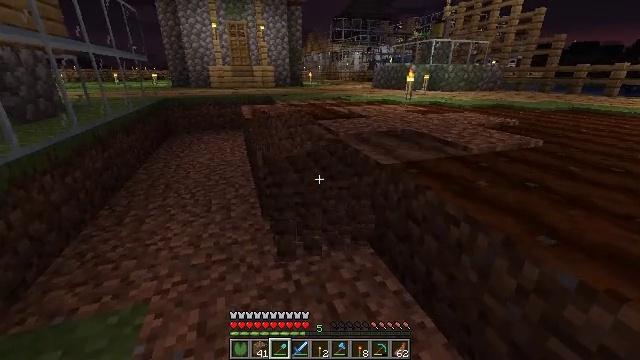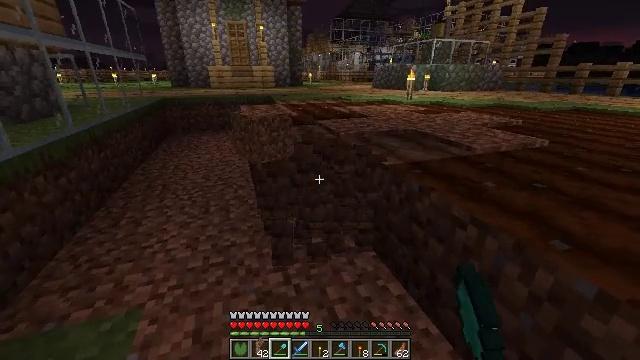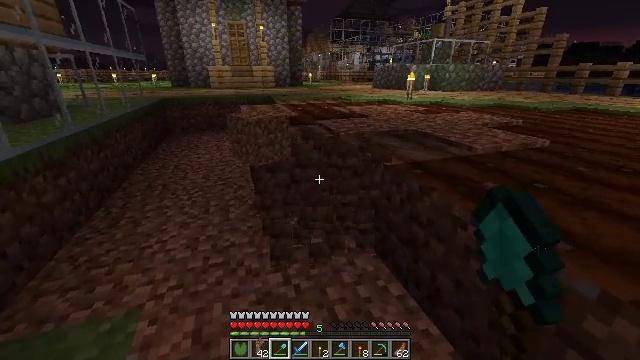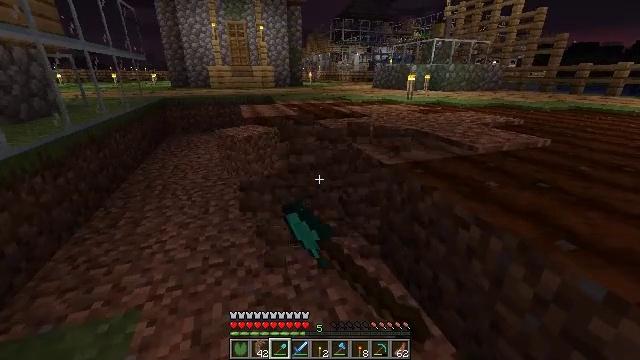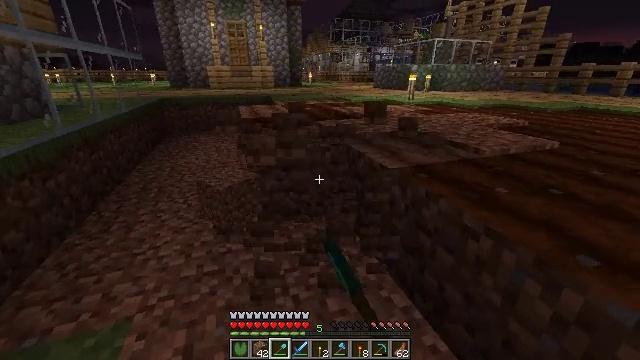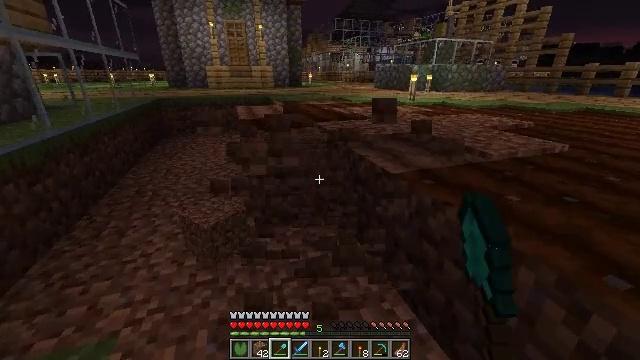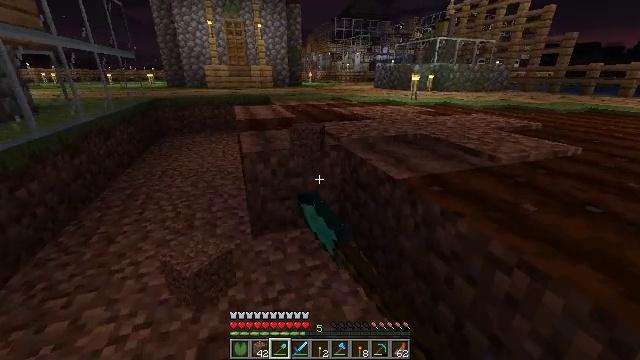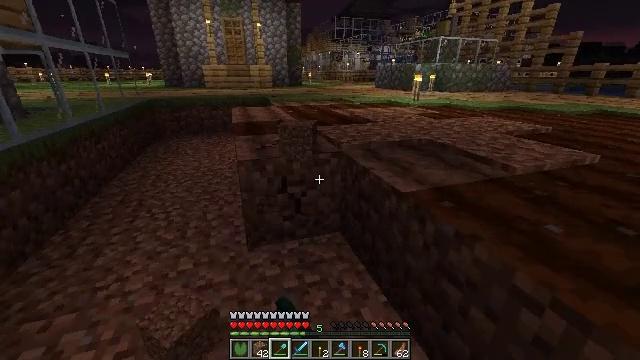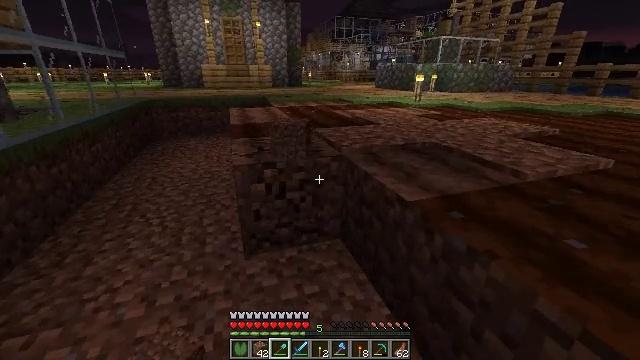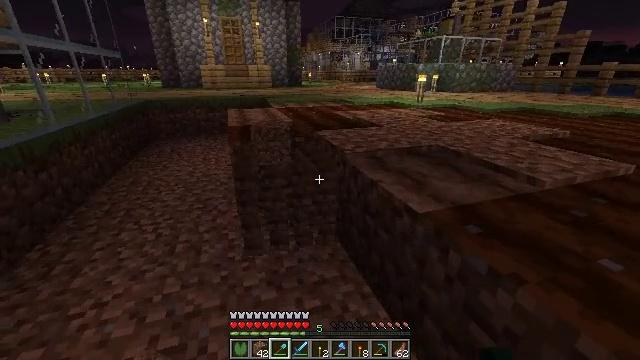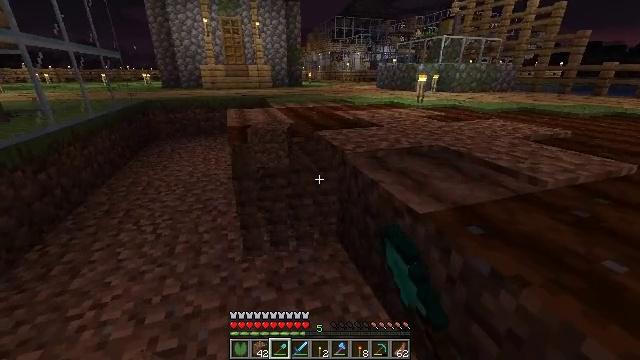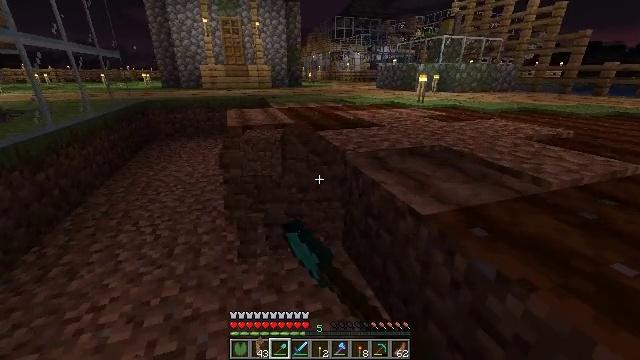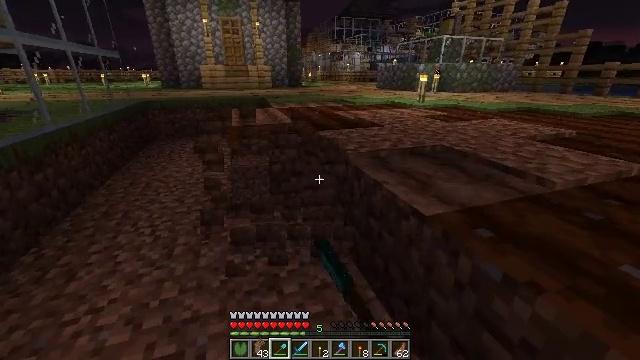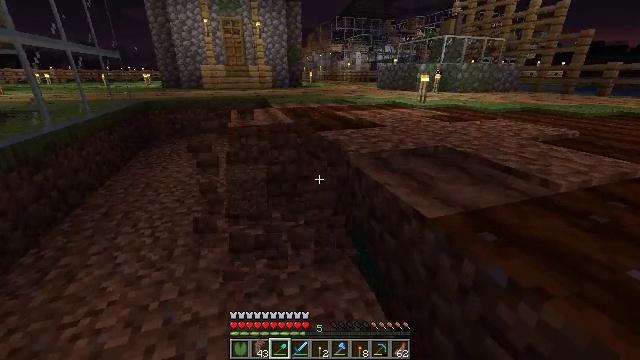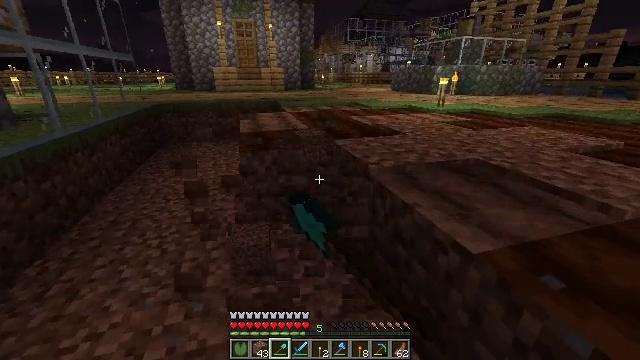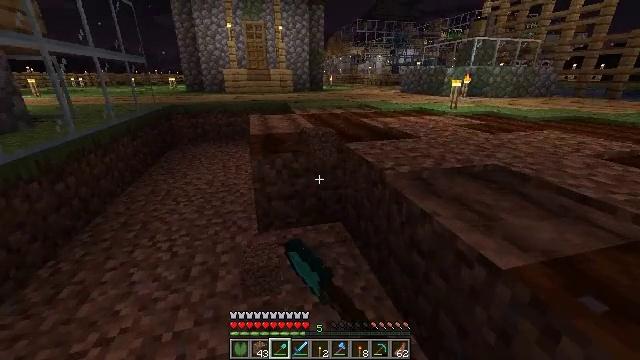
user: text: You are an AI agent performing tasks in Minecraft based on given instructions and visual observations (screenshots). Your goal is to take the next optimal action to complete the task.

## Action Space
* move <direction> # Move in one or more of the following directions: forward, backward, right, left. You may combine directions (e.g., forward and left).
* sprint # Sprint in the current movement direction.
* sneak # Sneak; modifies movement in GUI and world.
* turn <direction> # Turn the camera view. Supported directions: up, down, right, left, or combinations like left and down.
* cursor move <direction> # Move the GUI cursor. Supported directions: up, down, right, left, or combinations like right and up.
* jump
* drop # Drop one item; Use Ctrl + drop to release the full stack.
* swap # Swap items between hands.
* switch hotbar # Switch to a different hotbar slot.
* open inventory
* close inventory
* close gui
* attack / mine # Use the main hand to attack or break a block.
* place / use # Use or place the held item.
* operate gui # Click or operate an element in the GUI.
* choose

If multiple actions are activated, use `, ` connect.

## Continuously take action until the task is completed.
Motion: motion action
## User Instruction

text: Dig up the farmland.
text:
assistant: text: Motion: attack / mine
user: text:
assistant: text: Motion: attack / mine
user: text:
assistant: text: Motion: attack / mine
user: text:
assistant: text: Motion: move forward, attack / mine
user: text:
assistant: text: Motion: move forward, attack / mine
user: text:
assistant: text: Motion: move forward, attack / mine
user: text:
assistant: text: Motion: move forward, attack / mine
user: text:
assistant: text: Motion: attack / mine
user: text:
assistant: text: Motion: attack / mine
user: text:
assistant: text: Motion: attack / mine
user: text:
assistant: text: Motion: attack / mine
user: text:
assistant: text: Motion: attack / mine
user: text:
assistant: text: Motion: move forward, attack / mine
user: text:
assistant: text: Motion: move forward and move left, turn left, attack / mine
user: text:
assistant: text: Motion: move forward and move left, turn left, attack / mine
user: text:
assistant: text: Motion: move forward and move left, turn left, attack / mine
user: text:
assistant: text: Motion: move forward, attack / mine
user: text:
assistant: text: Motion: attack / mine
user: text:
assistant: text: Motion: attack / mine
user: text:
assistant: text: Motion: attack / mine
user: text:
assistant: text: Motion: attack / mine
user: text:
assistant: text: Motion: move forward, attack / mine
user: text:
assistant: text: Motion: move forward and move left, attack / mine
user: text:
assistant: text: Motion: move forward and move left, attack / mine
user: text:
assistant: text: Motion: move forward, attack / mine
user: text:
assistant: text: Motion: move forward, attack / mine
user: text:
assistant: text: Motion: attack / mine
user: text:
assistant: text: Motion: attack / mine
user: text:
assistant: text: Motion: attack / mine
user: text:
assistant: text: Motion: attack / mine